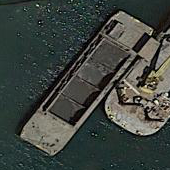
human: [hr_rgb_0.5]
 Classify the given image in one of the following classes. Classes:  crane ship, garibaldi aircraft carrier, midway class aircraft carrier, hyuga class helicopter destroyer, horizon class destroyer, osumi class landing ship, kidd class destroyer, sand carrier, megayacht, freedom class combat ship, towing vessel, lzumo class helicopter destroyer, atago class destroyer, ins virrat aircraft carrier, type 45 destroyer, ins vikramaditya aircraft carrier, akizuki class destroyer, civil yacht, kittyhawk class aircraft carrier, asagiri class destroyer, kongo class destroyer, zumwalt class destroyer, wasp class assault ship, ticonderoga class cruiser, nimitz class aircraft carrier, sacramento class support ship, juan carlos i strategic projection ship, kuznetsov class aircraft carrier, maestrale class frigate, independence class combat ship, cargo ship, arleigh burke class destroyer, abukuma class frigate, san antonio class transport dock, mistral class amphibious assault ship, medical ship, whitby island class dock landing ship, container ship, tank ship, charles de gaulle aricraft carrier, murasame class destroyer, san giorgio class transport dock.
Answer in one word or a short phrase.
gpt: Sand carrier